Question: Have been working on a Tower Defense game for iOS for some time now. I am using Cocos2d (v0.99.5 not to sure). Recently started to get into some problems when I started remove sprites.
Have profiles using instruments and Zombies and here's what I get:

The code for updating the sprites (and also delete them) is located in update:
'''
-(void) update:(ccTime)deltaTime {
if (paused)
return;
CCArray *childs = [textureAtlas children];
//Update all objects
for (GameSprite *tempChar in childs) {
if ([tempChar respondsToSelector:@selector(updateStateWithDeltaTime:andListOfGameObjects:andAtlas:)]) {
[(GameSprite*)tempChar updateStateWithDeltaTime:deltaTime andListOfGameObjects:[textureAtlas children] andAtlas:textureAtlas];
}
}
//Remove dead projectiles
for (GameSprite *tempChar in childs) {
if ([tempChar isKindOfClass:Projectile.class]) { //(**)
if (![tempChar alive]) {
[tempChar remove];
}
}
}
//Remove dead towers
for (GameSprite *tempChar in childs) {
if ([tempChar isKindOfClass:Tower.class]) {
if (![tempChar alive]) {
[tempChar remove];
}
}
}
//Remove dead creeps
for (GameSprite *tempChar in childs) {
if ([tempChar isKindOfClass:Creep.class]) {
if (![tempChar alive]) {
[tempChar remove];
}
}
}
}
'''
The remove method in GameSprite.m :
'''
-(void)remove {
CCLOG(@"remove");
[self removeFromParentAndCleanup:YES];
}
'''
The first block updates the sprites in the SpriteBatchNode/textureAtlas. The three remaining blocks checks the different objects if the should be deleted. (their alive-variable set to NO?). The reason I have three blocks of different types is due to the fact that projectiles have (weak) reference to creep they are shooting at and needs to be deleted before the creep.
So my problem is that it randomly crashes when a projectile hits a creep and the projetile (and all other projectiles shooting at that creep) are to be removed). The creeps reference count gets down to 0 but seems to still be in the childs array. Cause the error I get is:
'''
*** -[NormalProjectile isKindOfClass:]: message sent to deallocated instance 0xff33e30
'''
on the row I marked with (**)
Either the problem is with me understanding Cocos2d's removeFromParentAndCleanUP: or that my "solution" for handling the projectile-creep-relationship is bad from a memory point of view. Any ideas on how to solve this or debug it further?
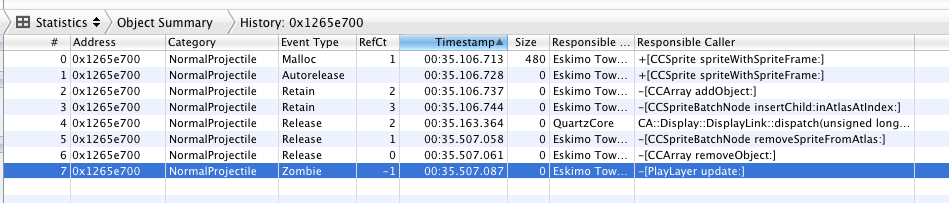
Answer: Your fast enumeration techniques for going through the array are casting all your sprites in that array as a custom subclass of CCSprite, then checking to see if they are instead a different custom subclass, like Tower, etc. I don't see this as healthy programming practice, since methods in one class may not be in the other, yet you are casting them nonetheless.
That may or may not be contributing to your issue, but a wiser approach is to keep an 'assign' iVar CCArray for children of a specific class. i.e. put all your projectiles into one array then you can iterate through all projectiles, towers, etc by going through those individual arrays, where you know what kind of class they already are. Then remove them from the array as well as from the parent when necessary. I would think this is quite a bit safer than going through all the game's sprites in their entirety that are in your batchnode, which may include spites not being used, perhaps, and casting them and testing them as different classes.